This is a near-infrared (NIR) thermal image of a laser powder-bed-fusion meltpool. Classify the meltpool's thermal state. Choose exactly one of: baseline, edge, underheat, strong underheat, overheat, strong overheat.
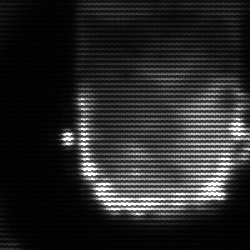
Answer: baseline